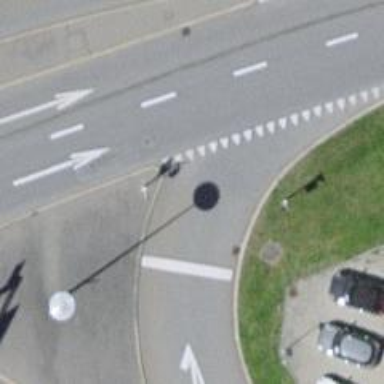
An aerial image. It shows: Road with traffic signals.